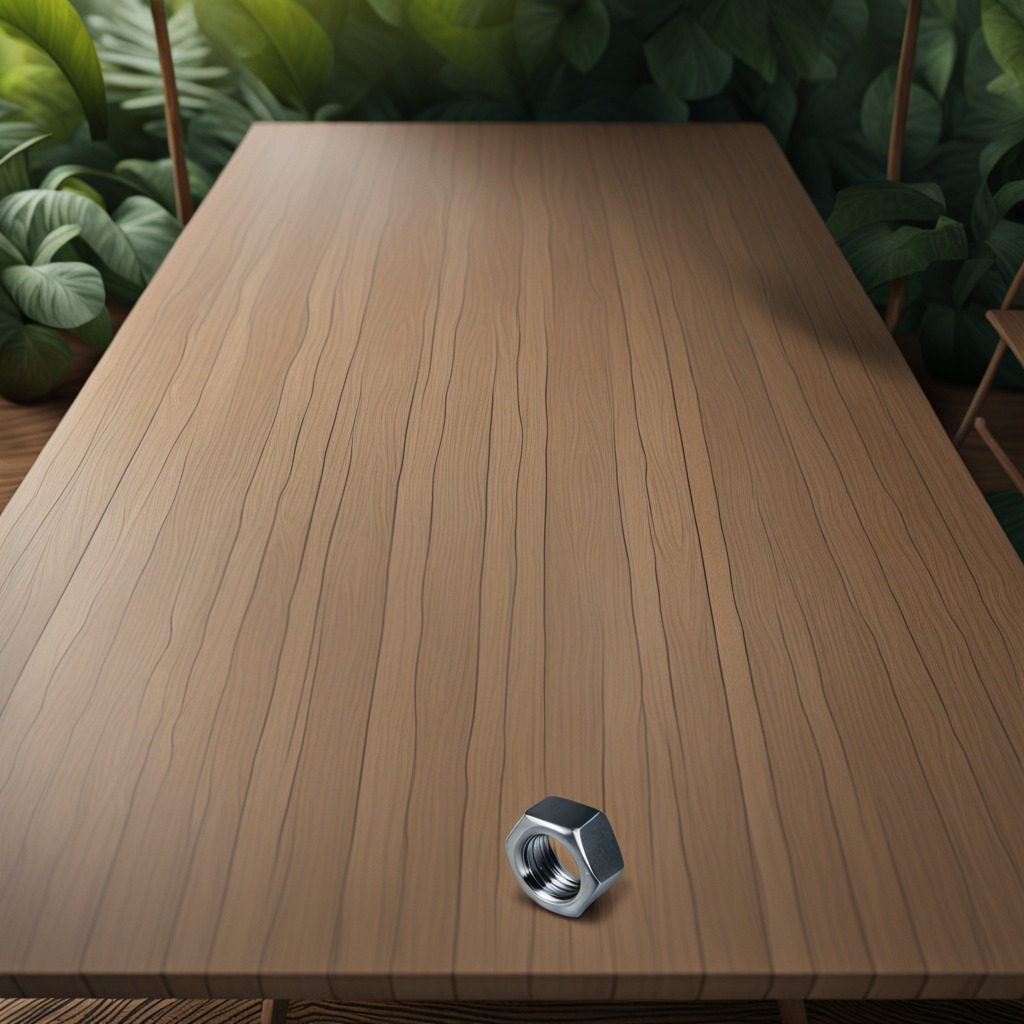
A metal nut is lying on a wooden table.